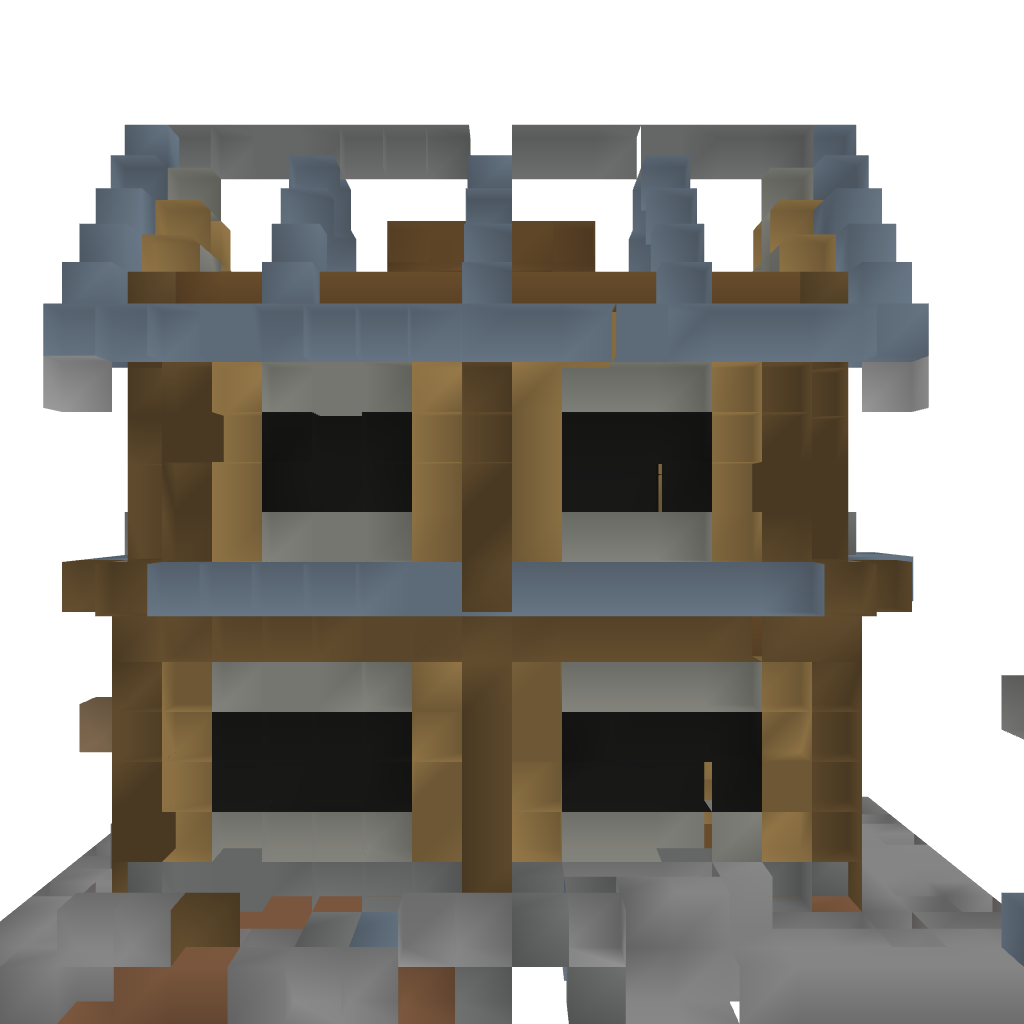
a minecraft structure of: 2 story rustic house